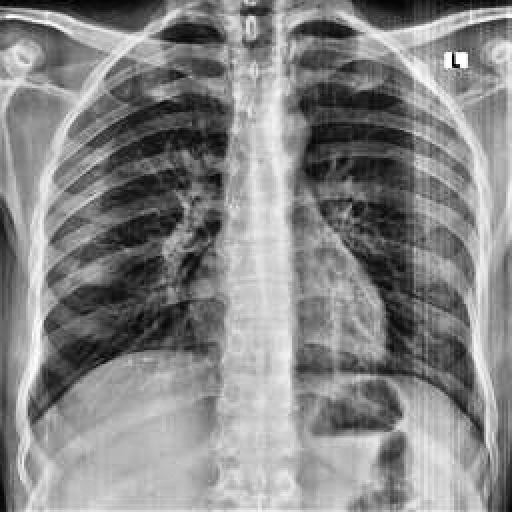
Finding: NORMAL